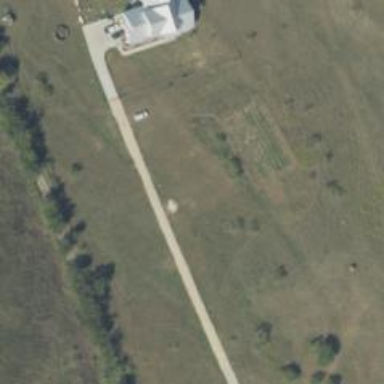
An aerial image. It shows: Driveway.